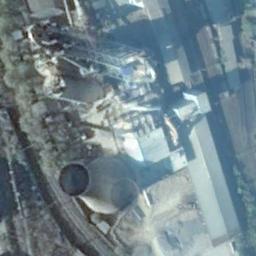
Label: thermal_power_station